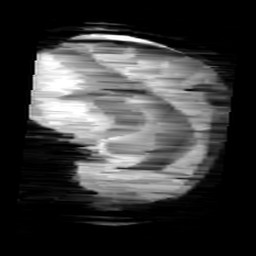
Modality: minIP
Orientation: sagittal
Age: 9
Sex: female
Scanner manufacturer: siemens
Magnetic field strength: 3 T
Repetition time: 0.027 s
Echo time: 0.02 s